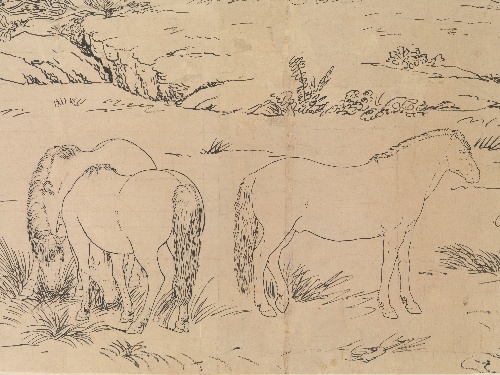
Title: 清 郎世寧	百駿圖白描稿 卷|One Hundred Horses
Artist: Giuseppe Castiglione
Artist bio: Italian, Milan 1688–1766 Beijing
Date: datable to 1723–25
Object type: Handscroll
Classification: Paintings
Medium: Handscroll; ink on paper
Culture: China
Period: Qing dynasty (1644–1911)
Dimensions: Image: 37 in. x 25 ft. 10 3/4 in. (94 x 789.3 cm)
Overall with mounting: H. 38 1/2 in. (97.8 cm)
Department: Asian Art
Credit line: Purchase, Friends of Asian Art Gifts, 1991
Accession year: 1991
Repository: Metropolitan Museum of Art, New York, NY
Tags: Horses